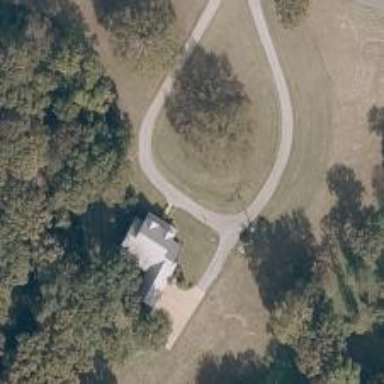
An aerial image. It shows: Driveway leading to service road.